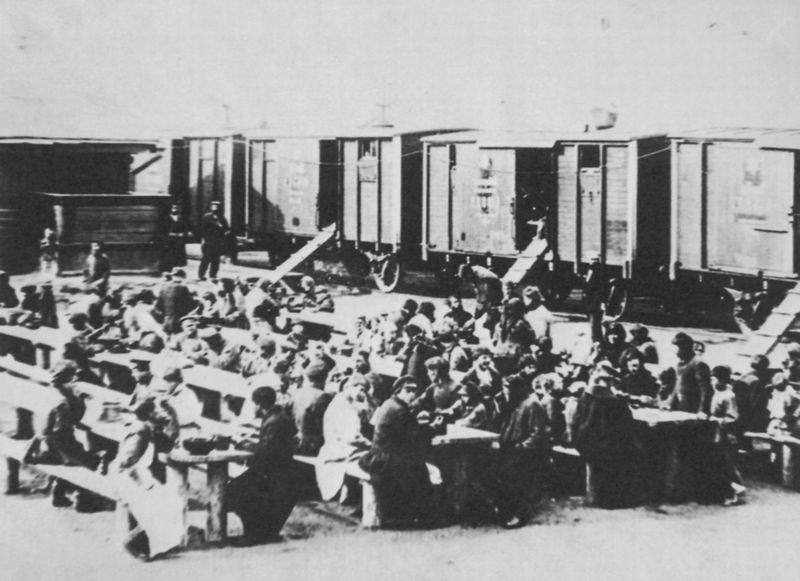
Titel: Bei einer Mahlzeit auf Staatskosten
Künstler: Russischer Photograph
Standort: Paris
Institution: Société de Géographie Française
Schlagwörter: frauen, menschen, sitzen, männer, schwarz, tische, arm, arbeit, kinder, russland, transport, zug, platz, saal, arbeiter, wagen, essen, halle, foto, fotografie, menschenmasse, volk, bänke, photo, hunger, eisenbahn, wagons, rampe, sklaven, lager, speisung, waggon, wagon, mensa, leitern, waggons, güterzug, russischer fotograf, vorsteher, aberfertigung, fdoto, güterwaggons, güterwagons, viehtransporter, verarmung, waagon, wagong